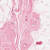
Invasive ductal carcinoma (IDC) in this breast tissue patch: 0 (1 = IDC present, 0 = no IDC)